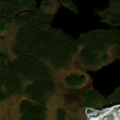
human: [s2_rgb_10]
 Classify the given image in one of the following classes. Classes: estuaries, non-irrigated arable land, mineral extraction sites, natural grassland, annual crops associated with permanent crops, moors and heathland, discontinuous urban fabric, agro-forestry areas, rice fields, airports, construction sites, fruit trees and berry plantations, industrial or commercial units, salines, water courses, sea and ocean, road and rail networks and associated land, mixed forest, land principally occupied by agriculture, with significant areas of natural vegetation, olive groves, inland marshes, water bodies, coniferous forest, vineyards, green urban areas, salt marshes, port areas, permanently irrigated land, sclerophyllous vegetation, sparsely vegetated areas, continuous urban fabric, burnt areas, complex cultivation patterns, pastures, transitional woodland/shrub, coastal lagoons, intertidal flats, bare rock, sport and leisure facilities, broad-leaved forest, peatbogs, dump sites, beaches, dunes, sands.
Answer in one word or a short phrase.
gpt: coniferous forest, peatbogs, water bodies